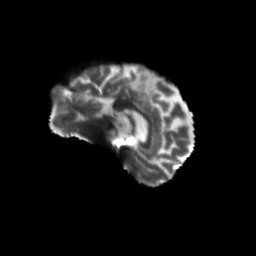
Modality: T2w
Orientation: sagittal
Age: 74
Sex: male
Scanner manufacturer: siemens
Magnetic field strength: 3 T
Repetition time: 4.71 s
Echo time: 0.0906 s